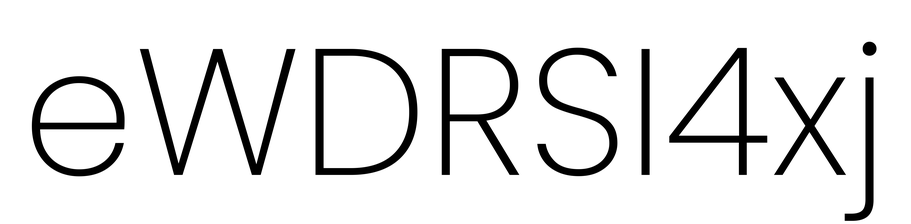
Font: Poppins-ExtraLight